Question: I found this great JSFiddle using and to show a spinner inside a button:
<URL>
'''
<button class="btn btn-success has-spinner">
<span class="spinner"><i class="icon-spin icon-refresh"></i></span>
Foo
</button>
'''

This was using version 3.0.2. I'm using version 4.2.0, but is it right that this has been removed from the new version? I cannot find the CSS class. How can I do this in the new version?
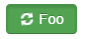
Answer: Some things changed between 3.x and 4.x. Have a look at this snippet:
'''
<link rel="stylesheet" href="//maxcdn.bootstrapcdn.com/font-awesome/4.3.0/css/font-awesome.min.css">
<button>
<i class="fa fa-refresh fa-spin"></i> Foo
</button>
'''